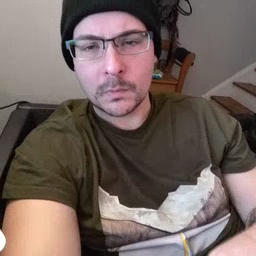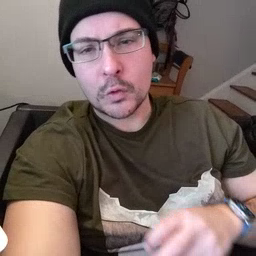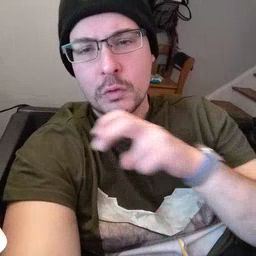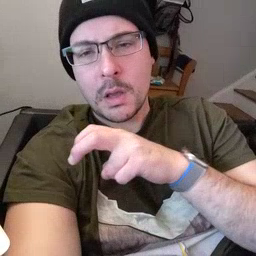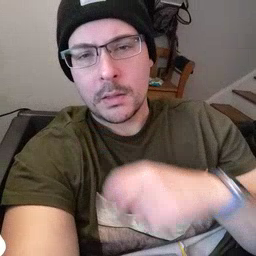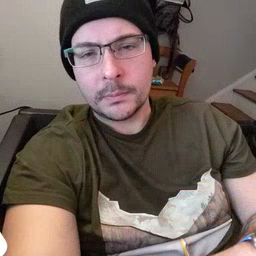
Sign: ride